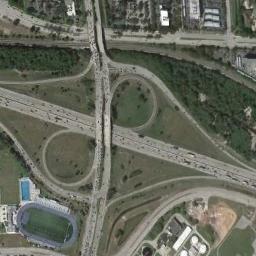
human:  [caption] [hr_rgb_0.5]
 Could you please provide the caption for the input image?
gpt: The clover-leaf overpasses over the roads in the city and a ground track field is next to the overpass .

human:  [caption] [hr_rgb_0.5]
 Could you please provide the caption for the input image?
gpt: The overpass is on the grass next to some houses .

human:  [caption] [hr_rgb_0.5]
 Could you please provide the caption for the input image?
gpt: There are a lot of trees and buildings beside the overpass .

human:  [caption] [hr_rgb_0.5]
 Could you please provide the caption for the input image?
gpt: An overpass is curved into the silhouette of a water drop .

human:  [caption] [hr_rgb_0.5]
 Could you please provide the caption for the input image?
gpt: There are green lawns and a ground track field beside the overpass .